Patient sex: M
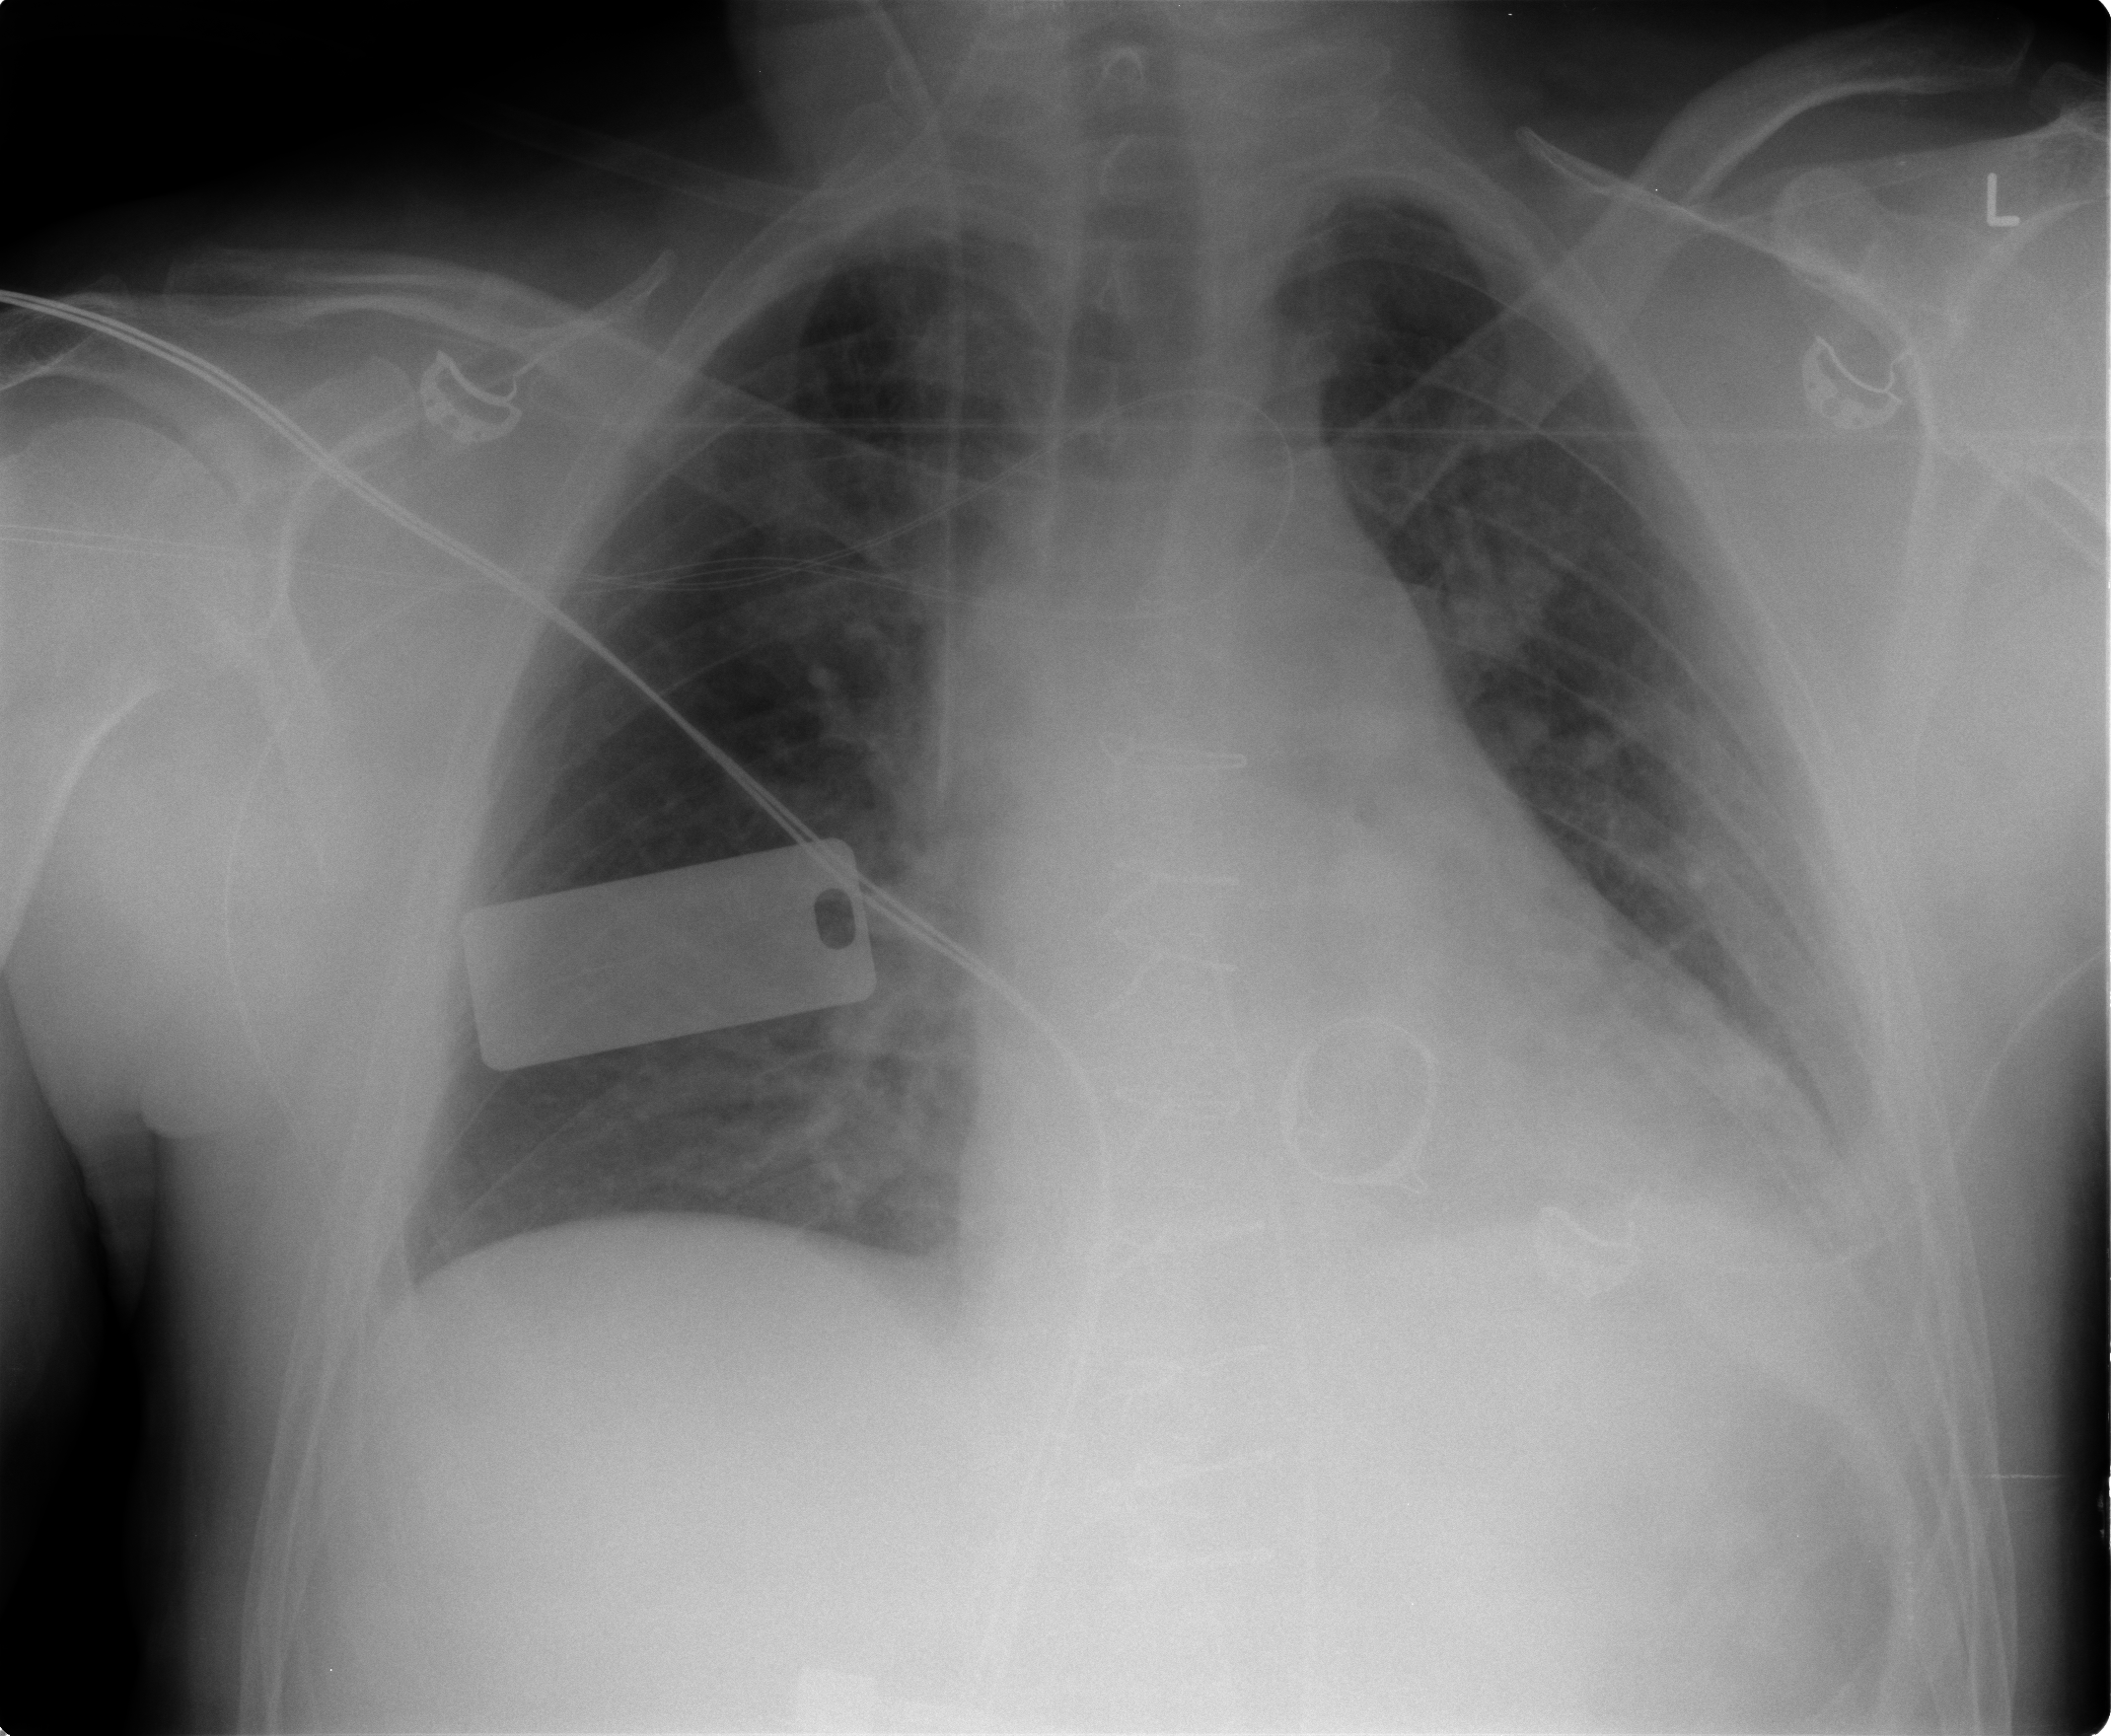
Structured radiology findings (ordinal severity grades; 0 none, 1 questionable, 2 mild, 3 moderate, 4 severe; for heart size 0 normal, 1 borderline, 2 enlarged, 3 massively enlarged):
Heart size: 2
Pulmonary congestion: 0
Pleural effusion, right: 0
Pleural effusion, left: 1
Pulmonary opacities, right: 0
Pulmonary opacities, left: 0
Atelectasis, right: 1
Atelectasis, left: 1